Chest X-ray. View position: PA
Patient age: 47
Patient sex: M
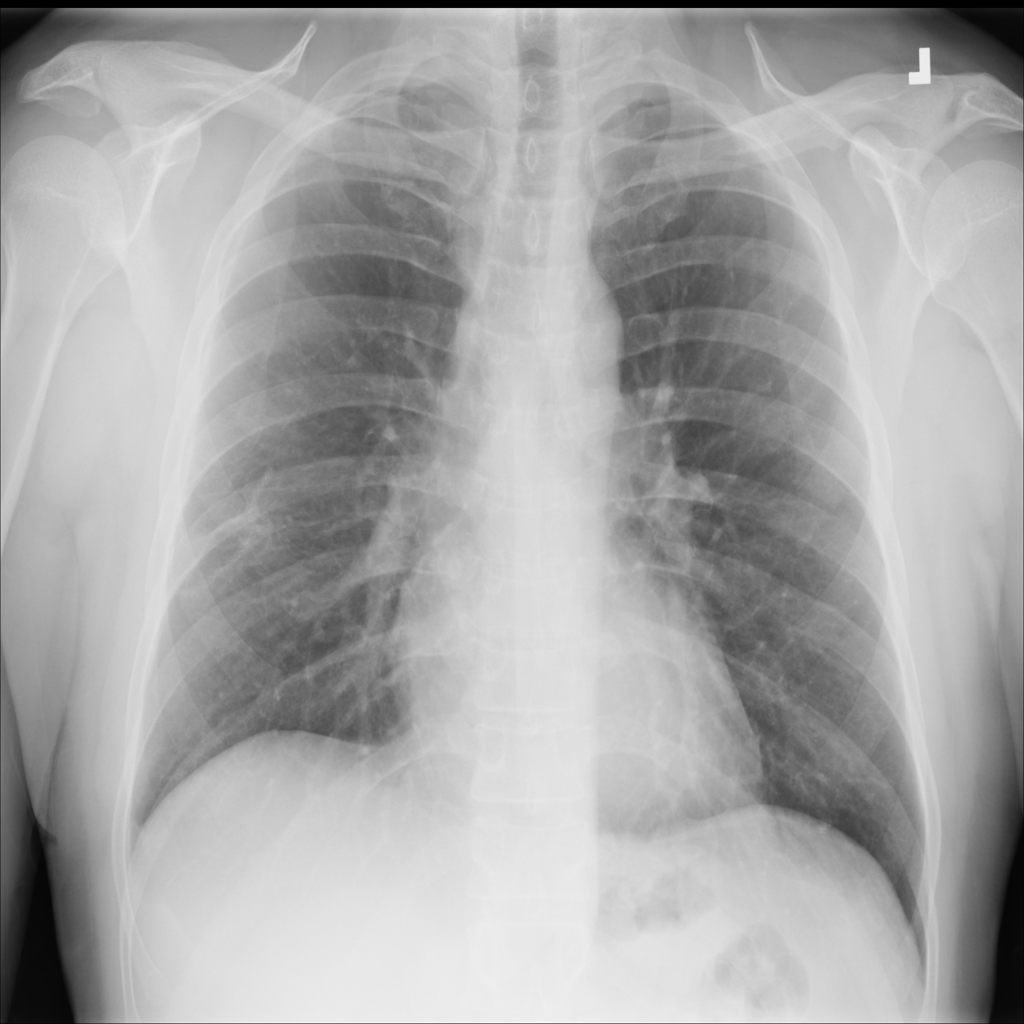
Finding: Pneumothorax